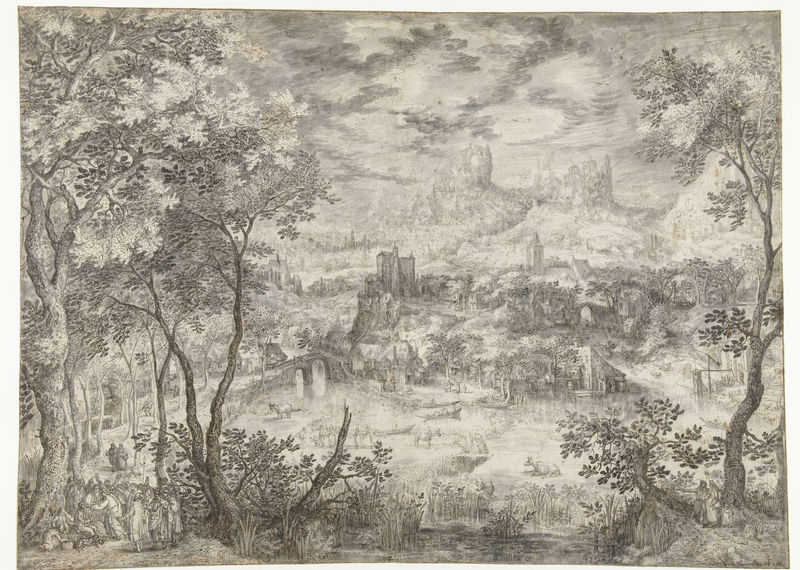
Titel: Landschap met de genezing van de blindgeborene
Künstler: David Vinckboons
Standort: Amsterdam
Institution: Rijksmuseum
Schlagwörter: baum, wolken, bäume, landschaft, stadt, nacht, zeichnung, tiere, brücke, wald, nebel, kuh, rind, rast, woken, burg, druck, sumpf, dramatik, wolkne, hirte, staffagefiguren, spuk, woke, flucht aus ägypten